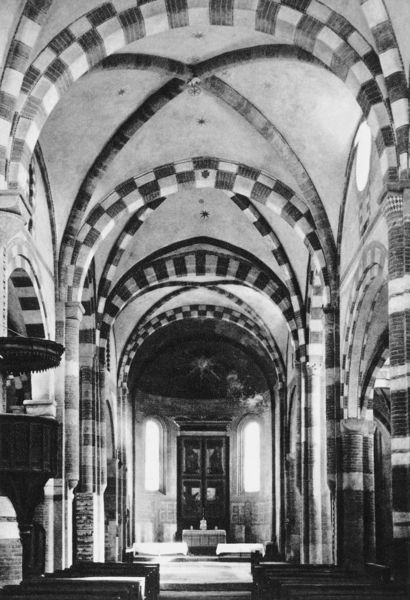
Titel: Klosterkirche Staffarda (Zisterzienserkloster), Kirchenschiff Richtung Osten
Standort: Staffarda (EU - I - Piemont)
Schlagwörter: weiß, fenster, grau, licht, pfeiler, schwarz, säulen, muster, architektur, innenraum, kirche, decke, innen, gotik, bogen, rundbogen, kuppel, deutsch, foto, bögen, gang, gewölbe, kirch, rippen, schwarzweiss, altar, bänke, hauptschiff, kathedrale, photo, kirchenschiff, kirchenbänke, mittelschiff, kanzel, kreuzgewölbe, kreuzgratgewölbe, altarraum, apsis, rundbögen, baldachin, romanisch, vierung, schalldeckel, gratgewölbe, holzkanzel